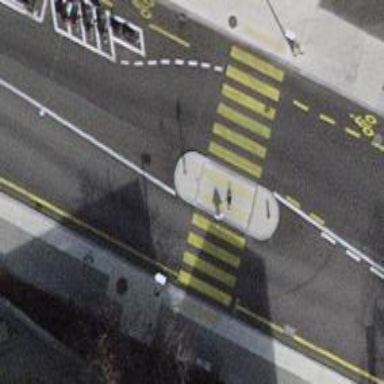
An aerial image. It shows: Uncontrolled crossing with central island on the road.